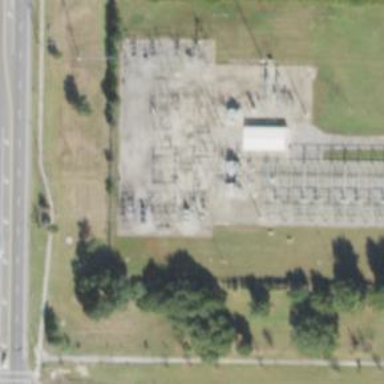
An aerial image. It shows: Switch for power supply.